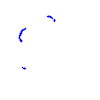
Particle: proton